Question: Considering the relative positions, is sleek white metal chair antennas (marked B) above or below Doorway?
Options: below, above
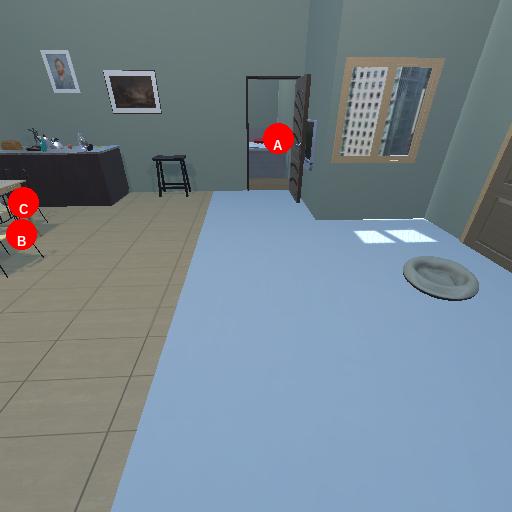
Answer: below